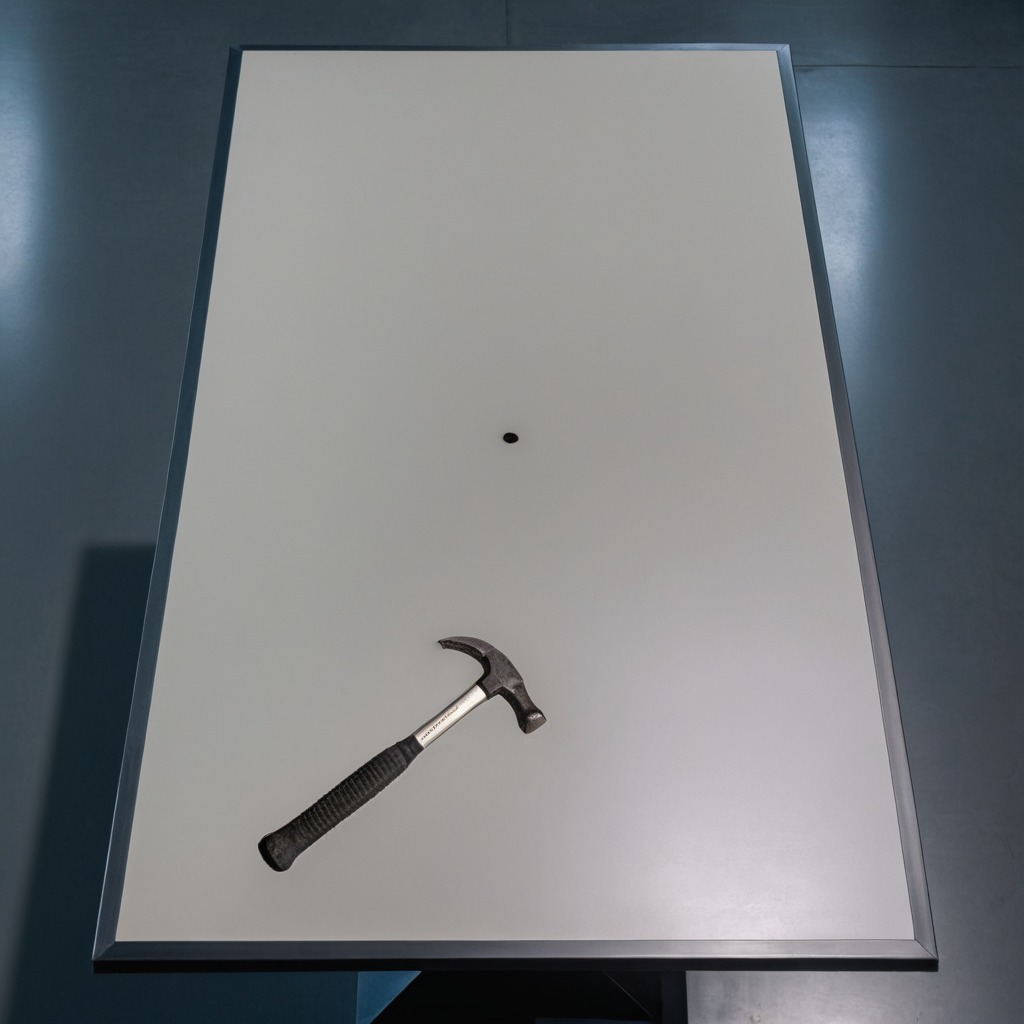
A hammer is lying on the tabletop.